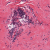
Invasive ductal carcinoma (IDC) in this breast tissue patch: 0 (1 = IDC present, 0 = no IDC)